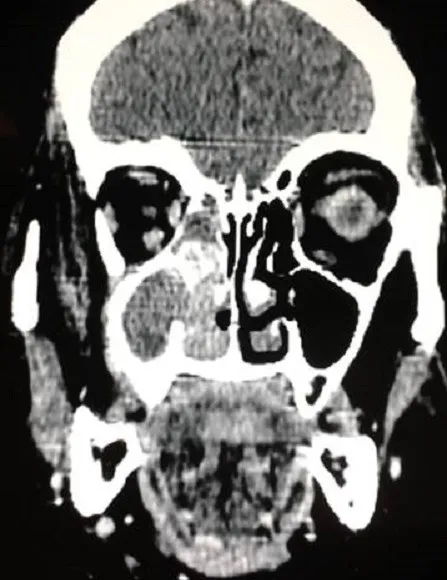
Radiological presentation of the maxillary metastasis from breast cancer (solid mass occupying the right maxillary with orbital and endonasal extension).
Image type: radiology (ct)